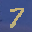
Label: 7